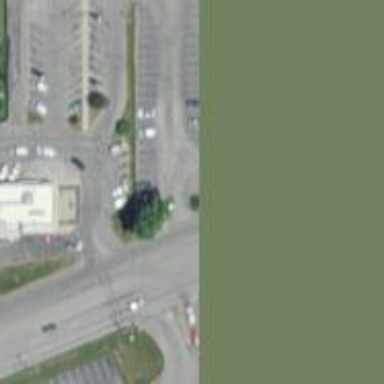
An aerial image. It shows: Commercial area.